Question: I would like to add some comment block or element in my JMeter script.
This would be useful to understand the script later on.

Currently, I have added a BSF Listeren, but this gives errors during execution.
Any idea's?
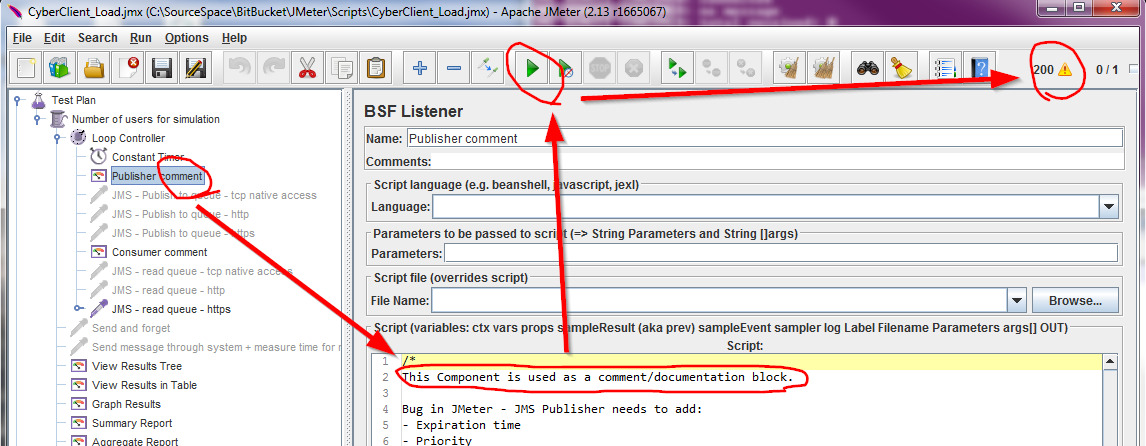
Answer: Your error does not come from Comments but from the fact that you didn't select any "Language" in your BSF Listener.
I tried it you can add comments in Beanshell for example using this syntax
> /**
* test
*/
Note there is also a "Comment" field in all elements.